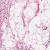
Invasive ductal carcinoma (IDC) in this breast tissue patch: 1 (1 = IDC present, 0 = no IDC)